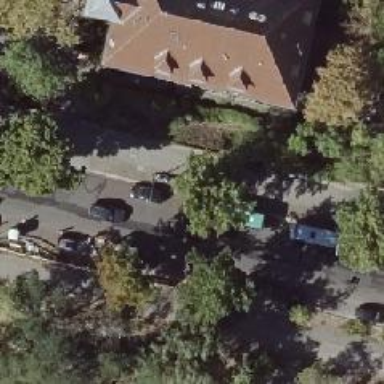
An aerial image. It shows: Residential road with asphalt surface and separate sidewalk. There is parallel on-street parking on the right side of the road.